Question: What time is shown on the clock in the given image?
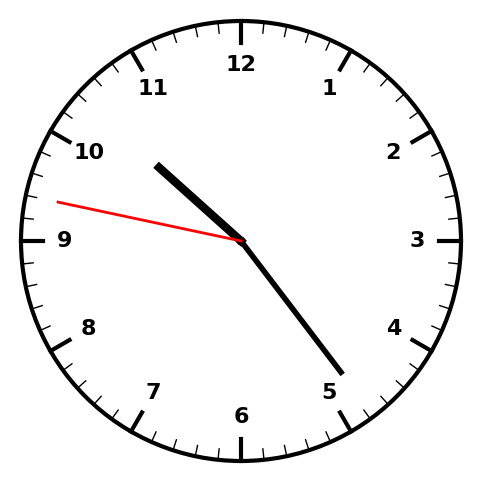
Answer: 10:23:47